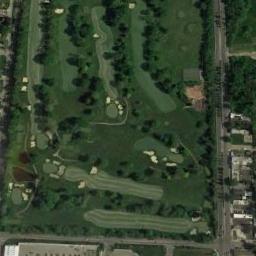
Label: golf_course